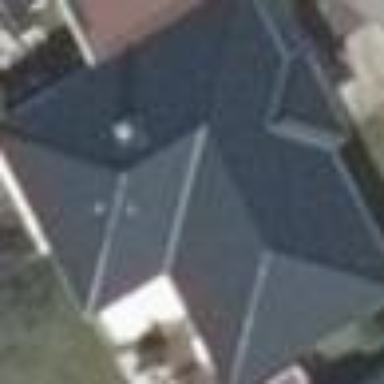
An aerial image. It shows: Simple and straightforward house.